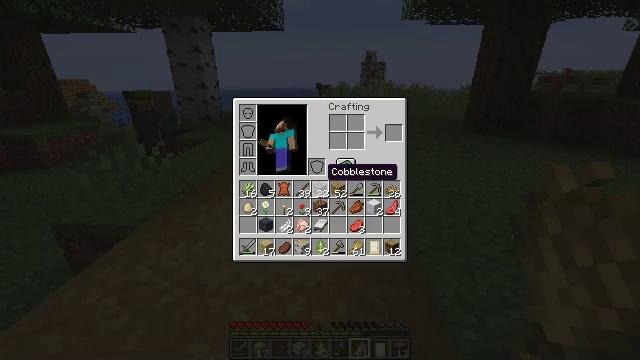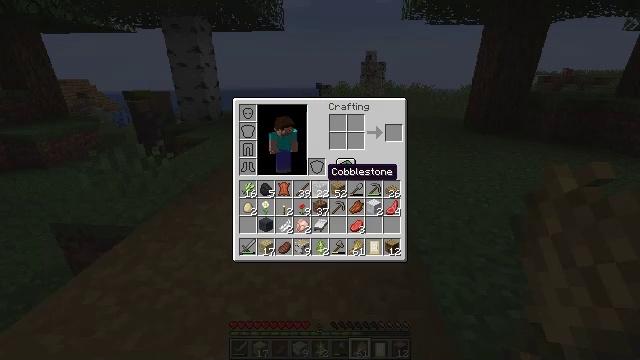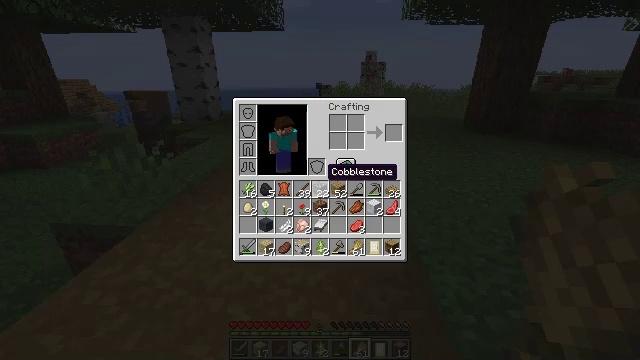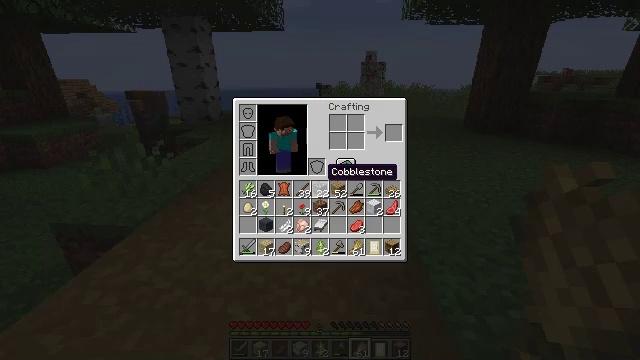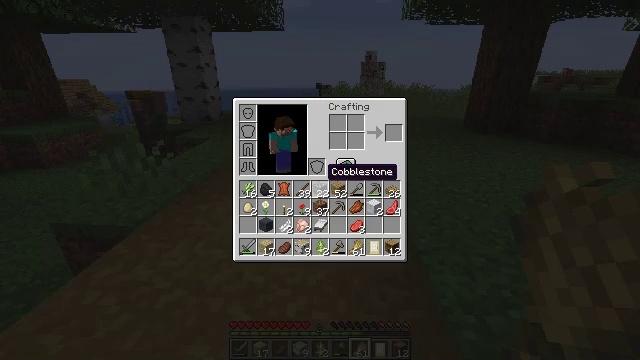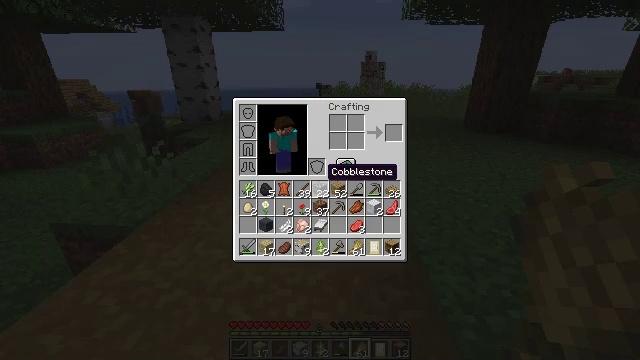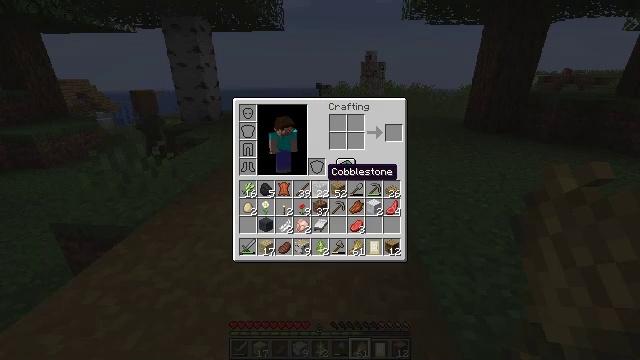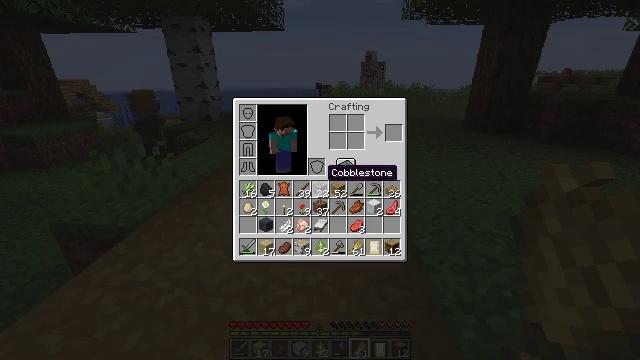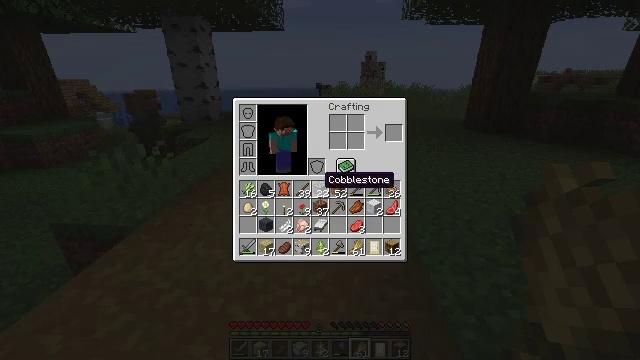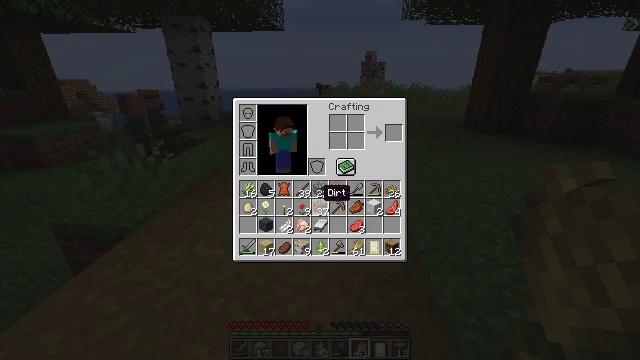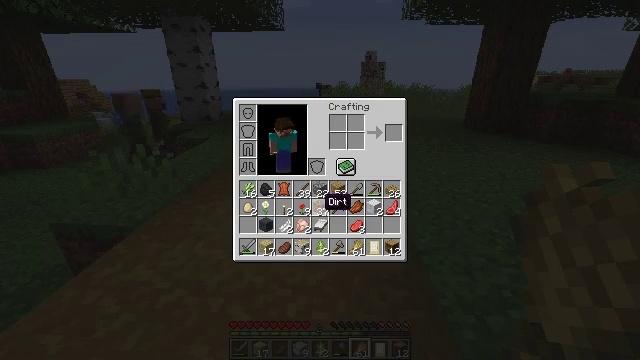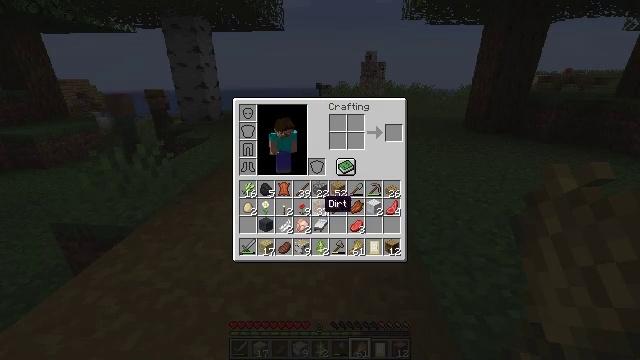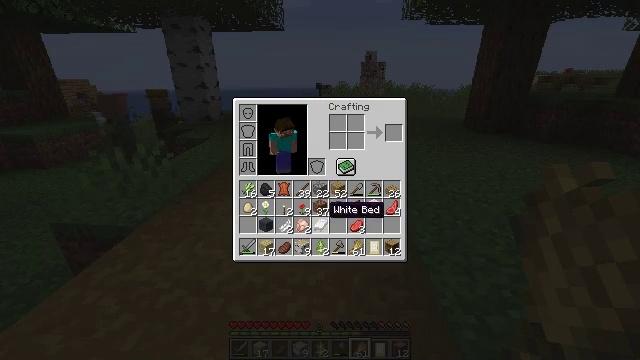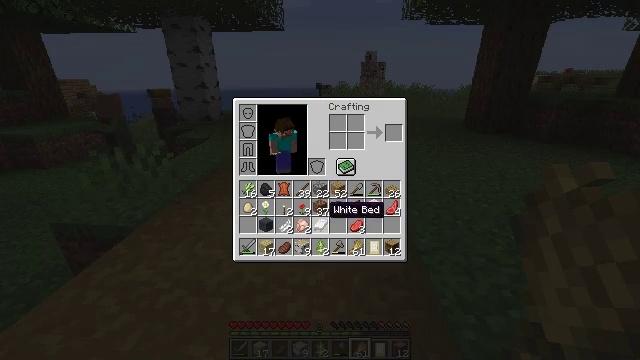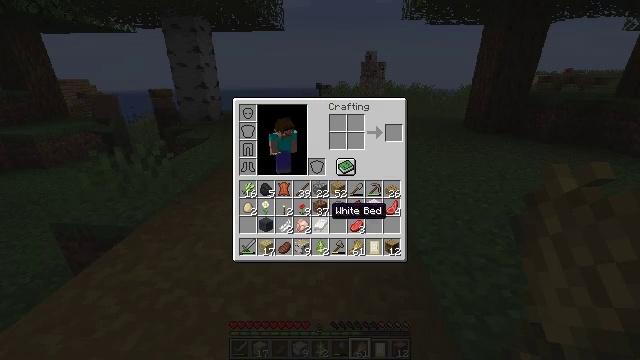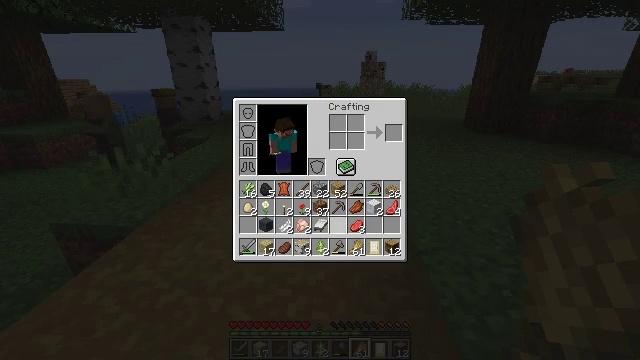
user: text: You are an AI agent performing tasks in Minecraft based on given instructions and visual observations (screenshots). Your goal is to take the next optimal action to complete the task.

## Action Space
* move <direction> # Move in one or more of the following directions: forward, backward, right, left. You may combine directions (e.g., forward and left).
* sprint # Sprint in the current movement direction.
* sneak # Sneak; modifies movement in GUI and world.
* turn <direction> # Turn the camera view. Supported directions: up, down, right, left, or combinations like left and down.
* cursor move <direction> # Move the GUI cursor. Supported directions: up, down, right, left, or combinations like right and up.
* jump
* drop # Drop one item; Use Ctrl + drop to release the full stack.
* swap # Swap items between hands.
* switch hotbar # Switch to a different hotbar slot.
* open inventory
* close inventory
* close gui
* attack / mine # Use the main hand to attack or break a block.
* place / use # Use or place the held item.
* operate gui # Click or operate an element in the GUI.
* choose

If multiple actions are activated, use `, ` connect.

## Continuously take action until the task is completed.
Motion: motion action
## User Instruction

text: Collect beetroots from the field.
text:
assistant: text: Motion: open inventory
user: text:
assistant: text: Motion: open inventory
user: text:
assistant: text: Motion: open inventory
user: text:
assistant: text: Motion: no_op
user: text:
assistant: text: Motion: no_op
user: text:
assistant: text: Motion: no_op
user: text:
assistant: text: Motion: no_op
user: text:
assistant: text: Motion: cursor move down
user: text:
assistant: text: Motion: cursor move down
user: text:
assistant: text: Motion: cursor move down
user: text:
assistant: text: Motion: no_op
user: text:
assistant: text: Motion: no_op
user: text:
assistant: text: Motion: no_op
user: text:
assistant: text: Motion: no_op
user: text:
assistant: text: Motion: no_op
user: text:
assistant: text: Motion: cursor move right
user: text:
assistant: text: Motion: no_op
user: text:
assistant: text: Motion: no_op
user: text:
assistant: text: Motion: cursor move right
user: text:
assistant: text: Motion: no_op
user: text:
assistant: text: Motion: no_op
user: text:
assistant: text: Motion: no_op
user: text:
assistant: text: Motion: no_op
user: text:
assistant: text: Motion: no_op
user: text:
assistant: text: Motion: no_op
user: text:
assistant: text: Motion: no_op
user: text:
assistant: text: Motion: cursor move left
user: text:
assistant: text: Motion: cursor move left
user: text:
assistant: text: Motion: cursor move left
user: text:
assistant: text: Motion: cursor move left